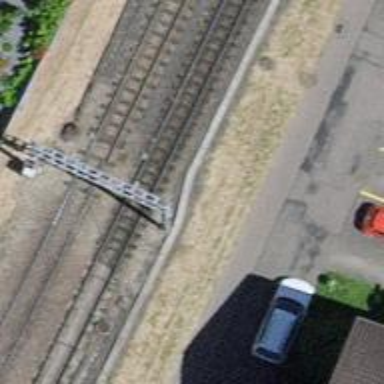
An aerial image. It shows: Tram railway with one track. The railway is electrified with contact lines.